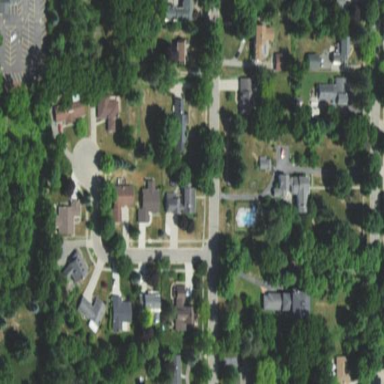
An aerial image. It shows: Residential area composed of single-family homes.